Field crop: maize
Growth stage: 1
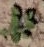
Species: chenopodium